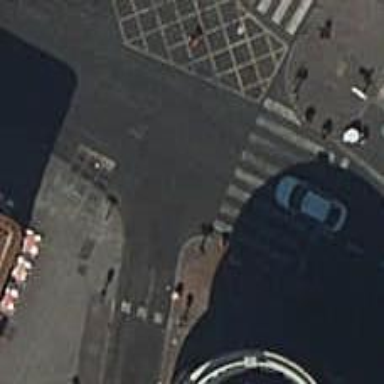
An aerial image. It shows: Kerb barrier.